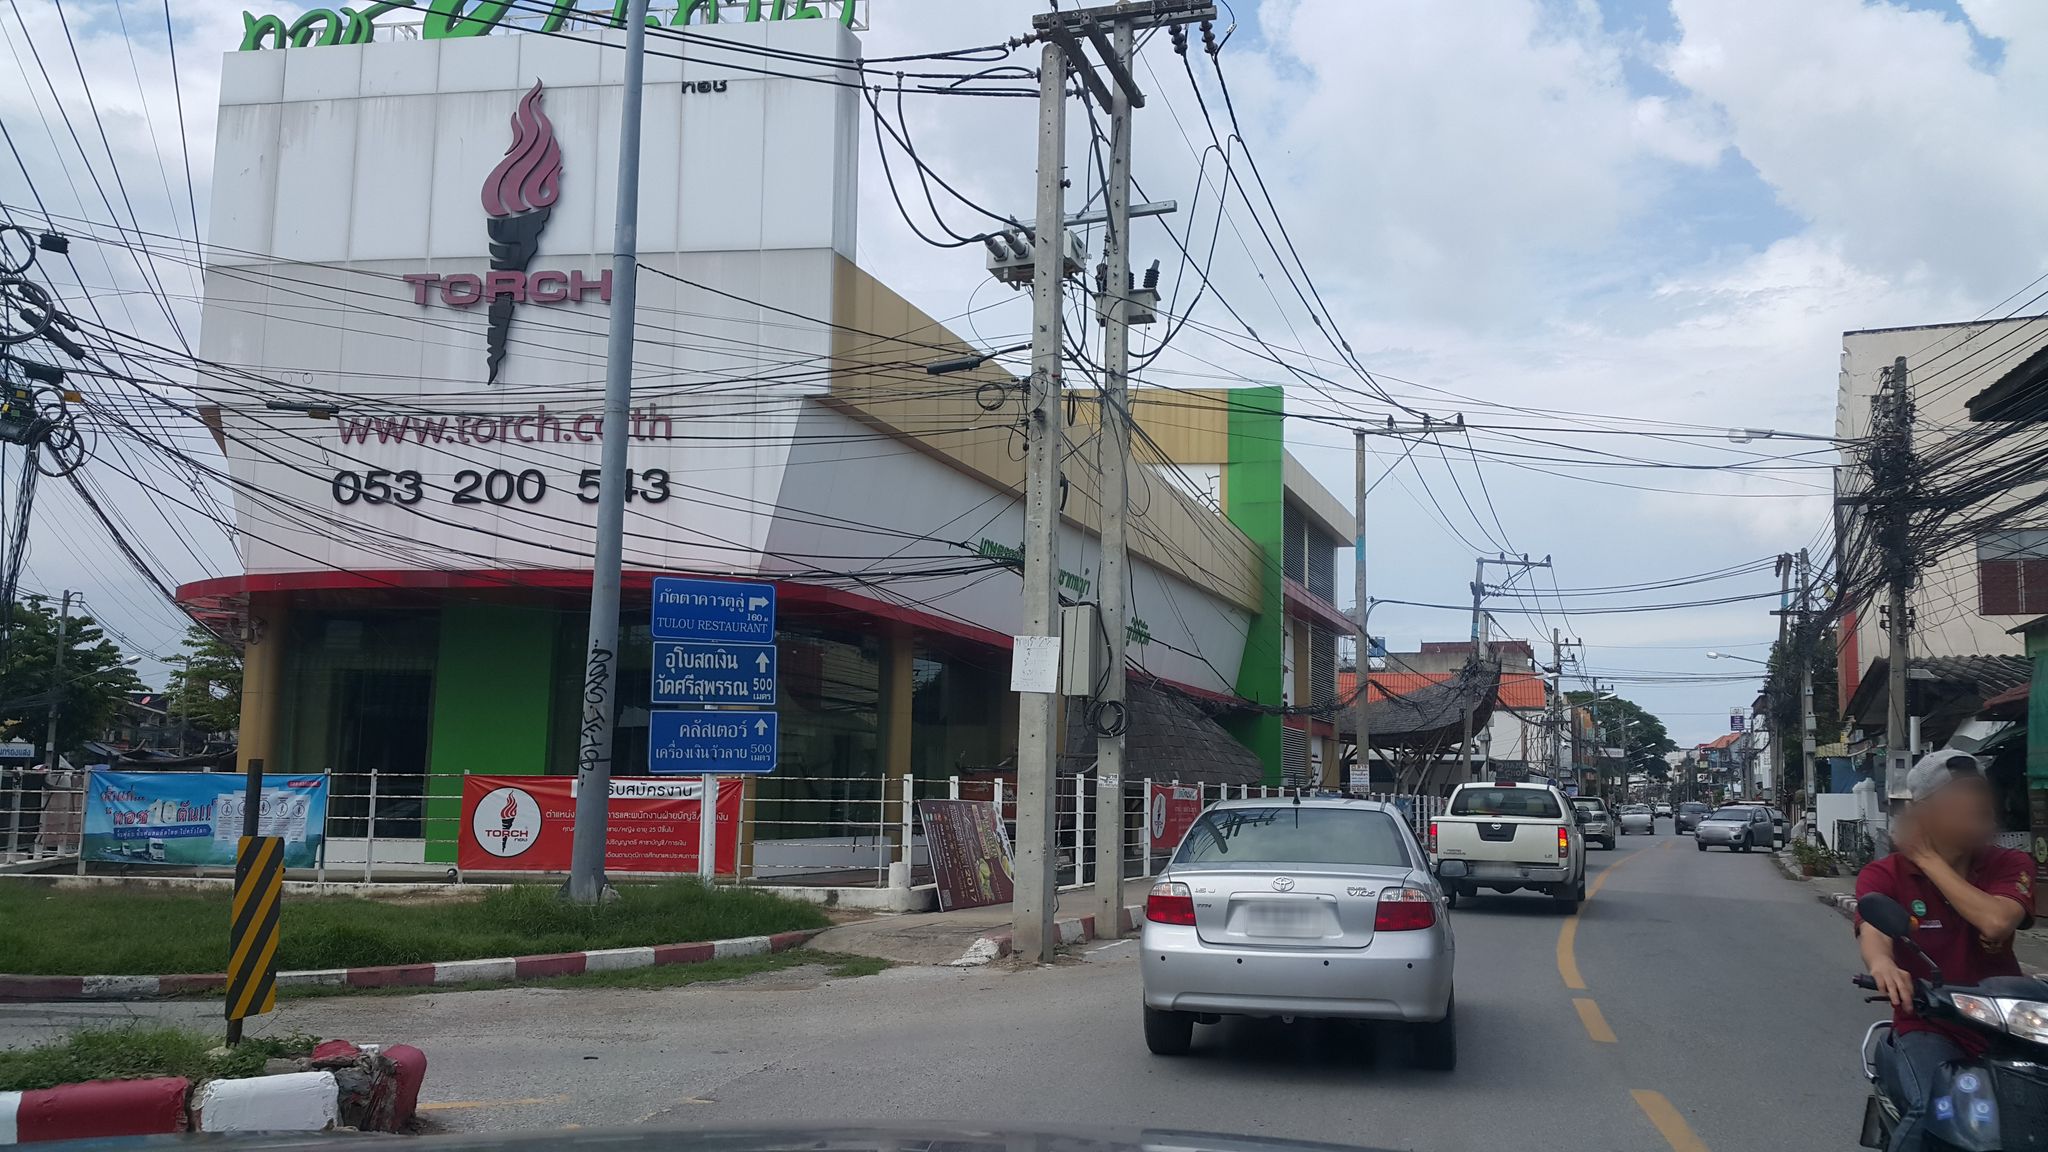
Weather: cloudy
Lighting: day
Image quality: good
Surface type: driving surface
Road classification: unclassified
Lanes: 2
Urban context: semi-dense urban cluster
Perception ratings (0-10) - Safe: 5.49, Lively: 5.46, Beautiful: 4.34, Boring: 5.37, Depressing: 7.08, Wealthy: 2.66